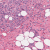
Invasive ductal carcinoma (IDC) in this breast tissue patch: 1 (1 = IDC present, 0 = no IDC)